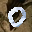
Label: 0